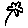
Label: flower